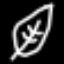
Label: leaf